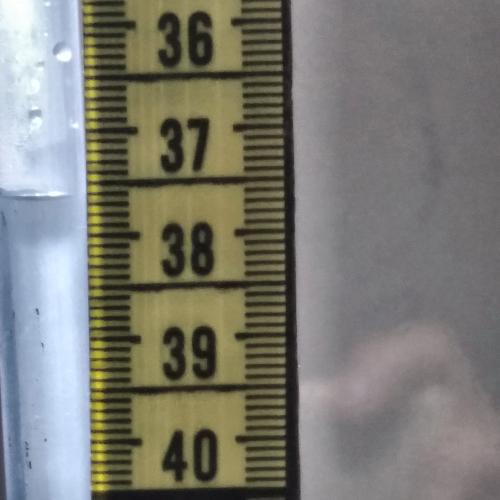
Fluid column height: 37.6 cm